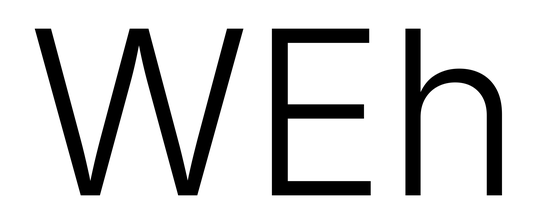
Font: Inter_Light